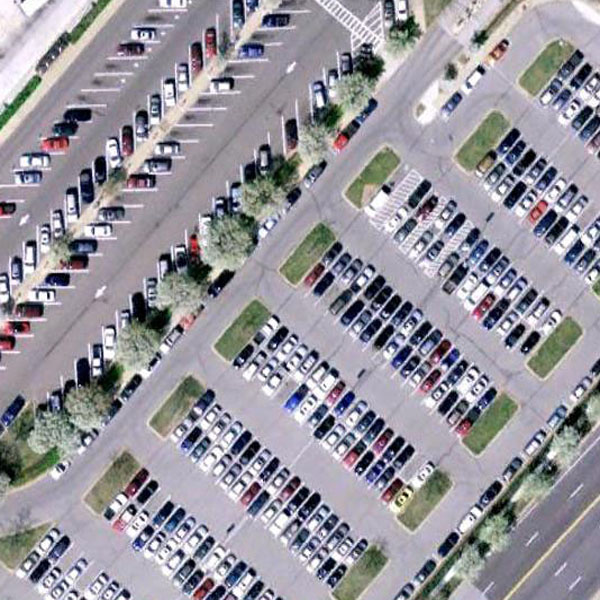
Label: Parking